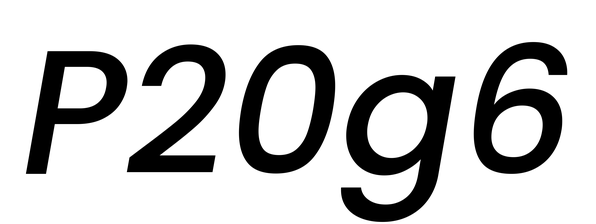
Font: Poppins-MediumItalic